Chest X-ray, AP view. Patient: 58 years old, sex M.
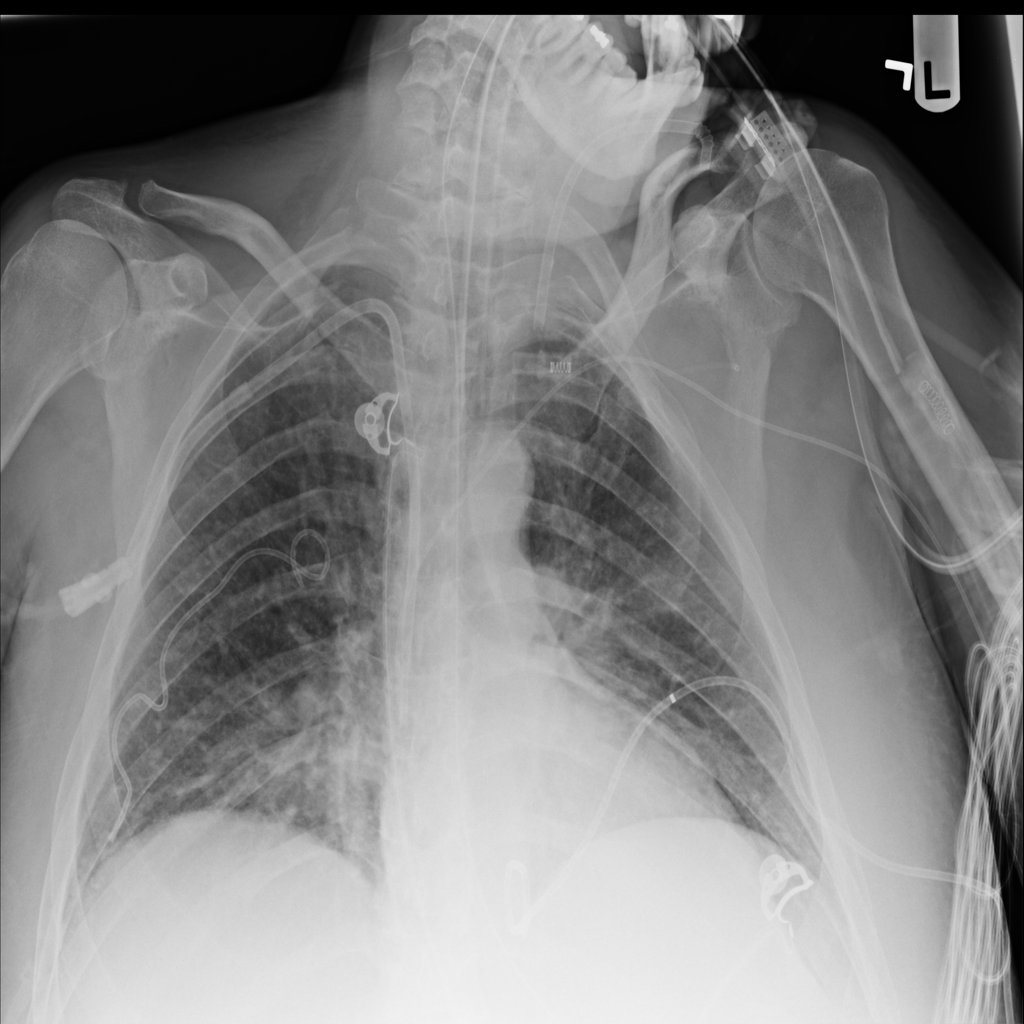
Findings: Infiltration